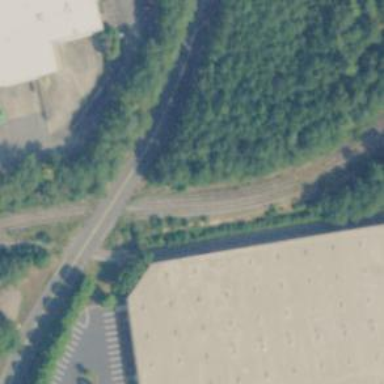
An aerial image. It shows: Disused railway spur service.